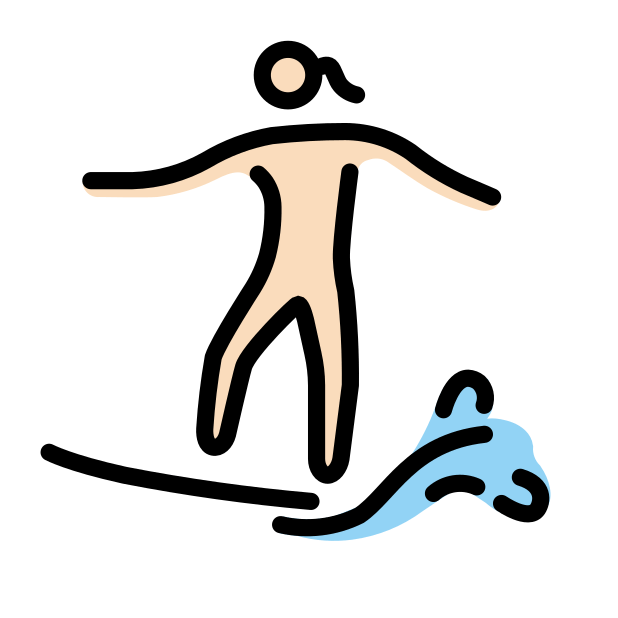
woman surfing: light skin tone